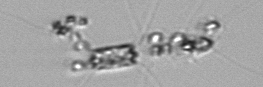
Label: Chaetoceros_didymus_TAG_external_flagellate